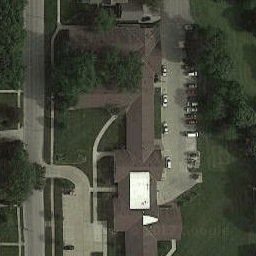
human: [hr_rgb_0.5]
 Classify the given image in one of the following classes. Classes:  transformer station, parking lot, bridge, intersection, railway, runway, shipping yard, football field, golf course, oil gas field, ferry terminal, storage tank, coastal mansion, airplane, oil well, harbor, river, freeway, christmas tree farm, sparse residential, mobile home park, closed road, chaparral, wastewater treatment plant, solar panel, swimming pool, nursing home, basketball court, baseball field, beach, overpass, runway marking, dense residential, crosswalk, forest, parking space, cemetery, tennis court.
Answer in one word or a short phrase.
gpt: nursing home